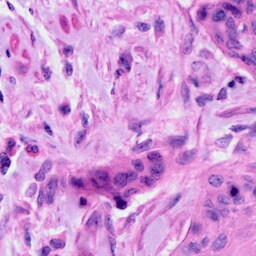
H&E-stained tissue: Cervix